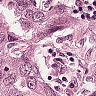
Metastatic tissue present: yes